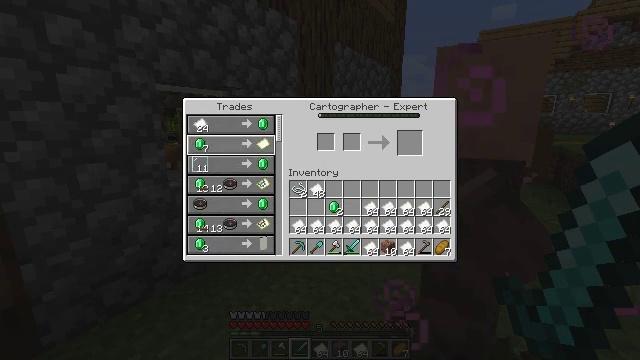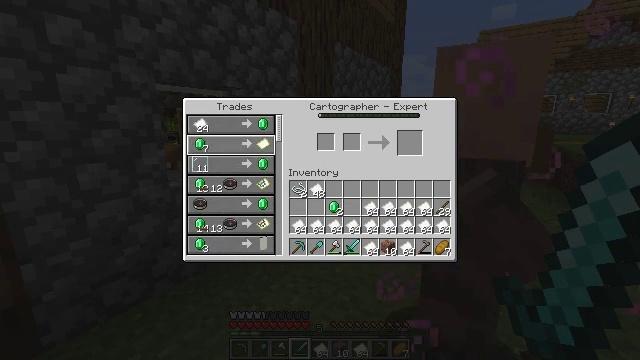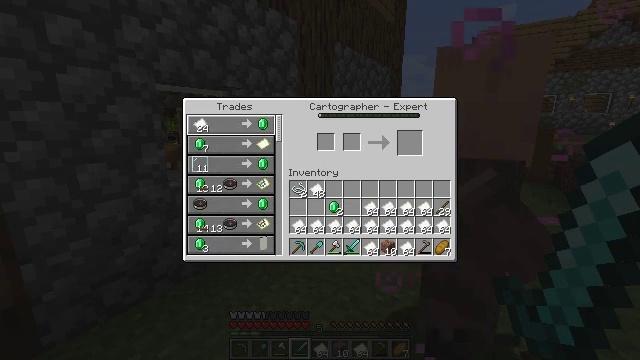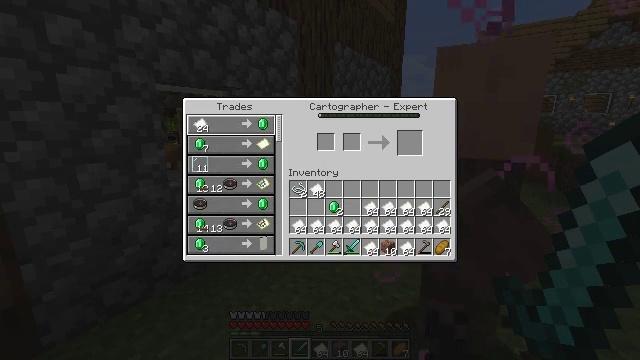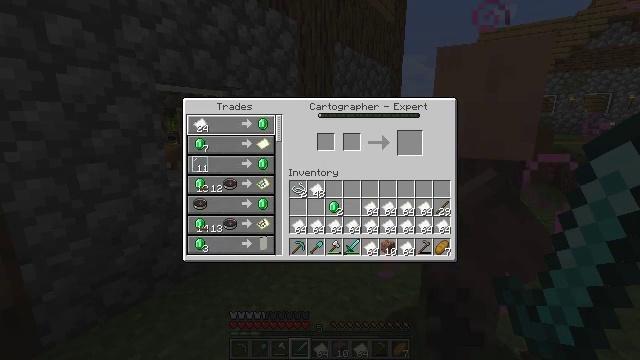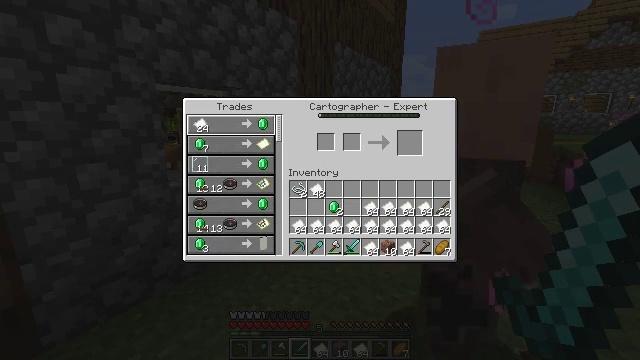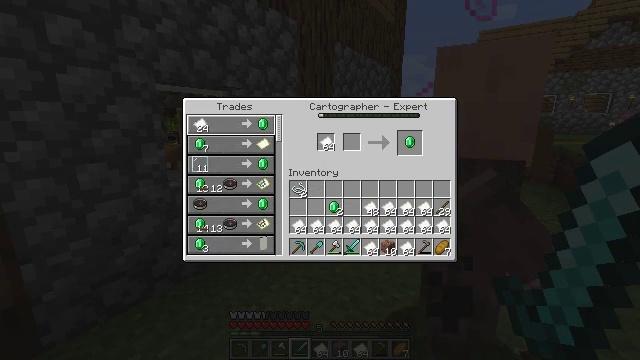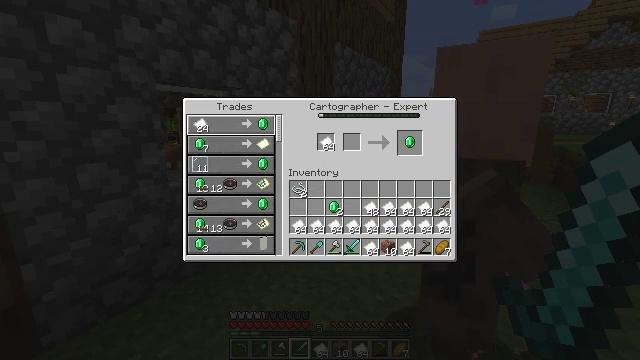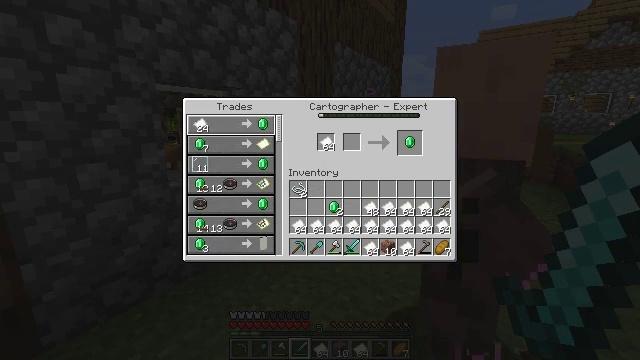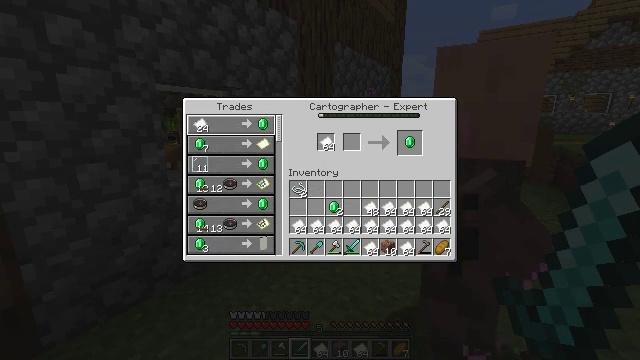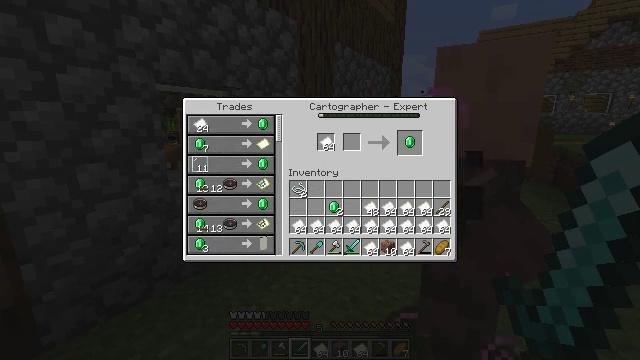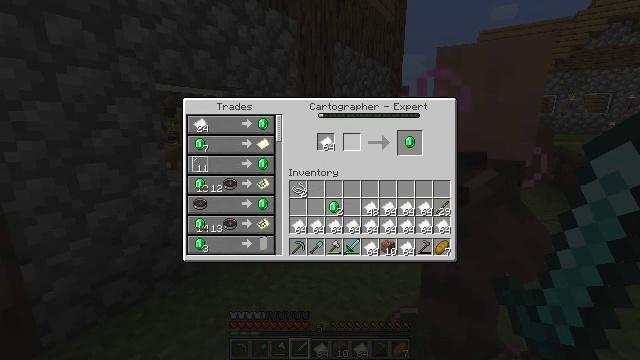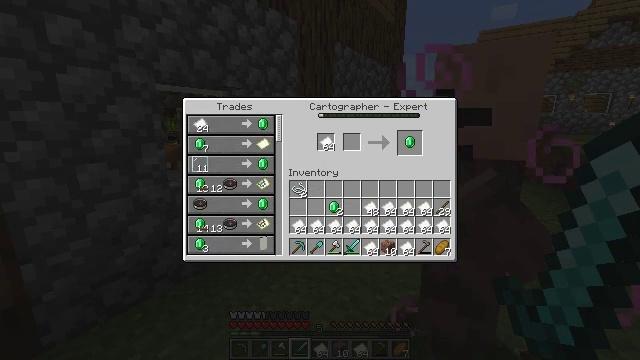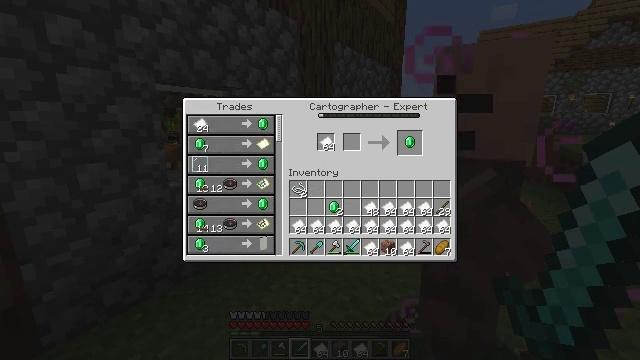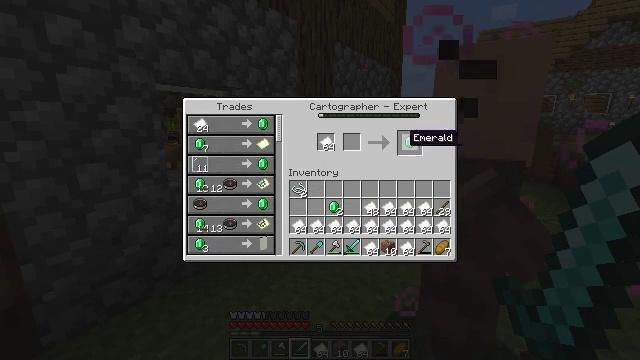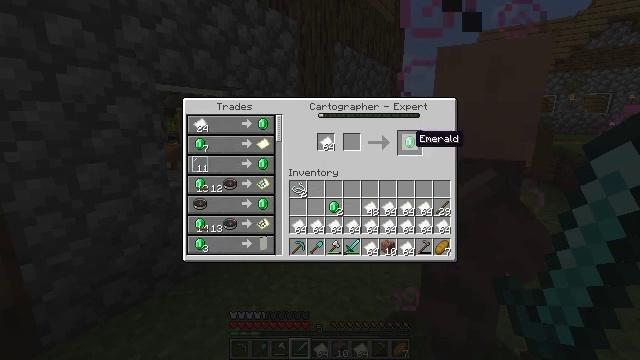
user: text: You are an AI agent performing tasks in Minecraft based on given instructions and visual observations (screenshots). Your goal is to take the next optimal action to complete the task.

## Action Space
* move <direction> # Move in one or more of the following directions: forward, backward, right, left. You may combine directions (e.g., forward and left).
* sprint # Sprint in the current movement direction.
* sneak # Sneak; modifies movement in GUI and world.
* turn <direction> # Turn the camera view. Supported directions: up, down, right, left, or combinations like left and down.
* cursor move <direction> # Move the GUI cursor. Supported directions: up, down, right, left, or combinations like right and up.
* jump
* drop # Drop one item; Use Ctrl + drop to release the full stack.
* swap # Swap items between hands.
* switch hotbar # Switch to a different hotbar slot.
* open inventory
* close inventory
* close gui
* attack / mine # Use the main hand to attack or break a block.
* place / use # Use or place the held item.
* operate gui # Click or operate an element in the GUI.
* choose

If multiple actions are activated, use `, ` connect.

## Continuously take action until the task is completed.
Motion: motion action
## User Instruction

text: Interact with the crafting table to obtain an emerald.
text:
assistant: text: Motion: no_op
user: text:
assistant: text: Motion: no_op
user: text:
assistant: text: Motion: no_op
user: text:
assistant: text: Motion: no_op
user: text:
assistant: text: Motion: no_op
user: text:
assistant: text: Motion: operate gui
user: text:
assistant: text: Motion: operate gui
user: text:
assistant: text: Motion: operate gui
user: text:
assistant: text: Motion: no_op
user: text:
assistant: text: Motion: cursor move right
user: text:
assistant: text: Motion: cursor move right
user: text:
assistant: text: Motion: sneak, cursor move right
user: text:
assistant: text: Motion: sneak, cursor move right
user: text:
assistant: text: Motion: sneak, cursor move right
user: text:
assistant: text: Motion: sneak
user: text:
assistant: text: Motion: sneak
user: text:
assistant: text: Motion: sneak, operate gui
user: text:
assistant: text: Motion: sneak, operate gui
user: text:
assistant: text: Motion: sneak
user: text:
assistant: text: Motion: sneak, cursor move left and up
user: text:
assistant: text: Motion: sneak, cursor move left and up
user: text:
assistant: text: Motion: sneak, cursor move left
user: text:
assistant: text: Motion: cursor move left
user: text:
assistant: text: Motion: operate gui
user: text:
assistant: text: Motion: operate gui
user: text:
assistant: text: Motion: operate gui
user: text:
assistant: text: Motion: cursor move right
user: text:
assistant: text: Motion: cursor move right and down
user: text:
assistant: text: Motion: sneak, cursor move right
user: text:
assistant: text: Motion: sneak, cursor move right